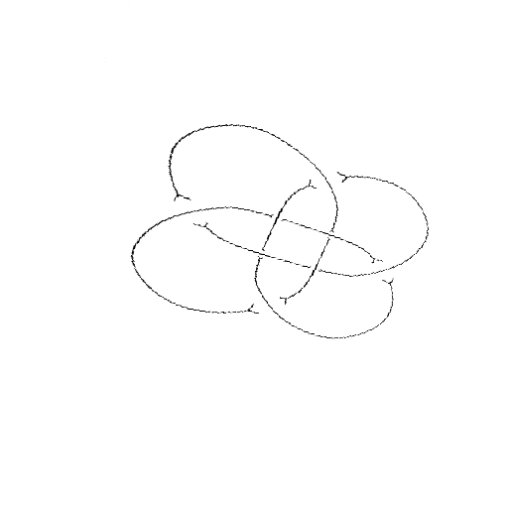
Crossing number: 8